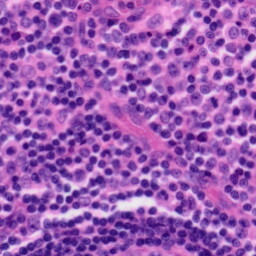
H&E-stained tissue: Tonsil